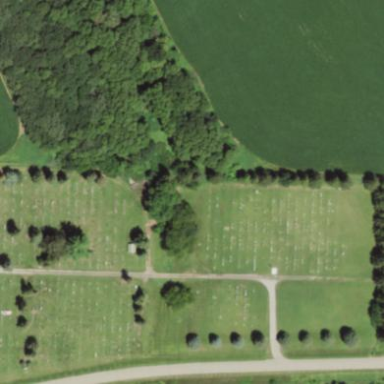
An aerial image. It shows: Cemetery.